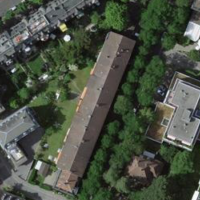
EUNIS habitat code: 55
Species observed at this site:
Erythronium dens-canis
Symphoricarpos albus
Stellaria nemorum